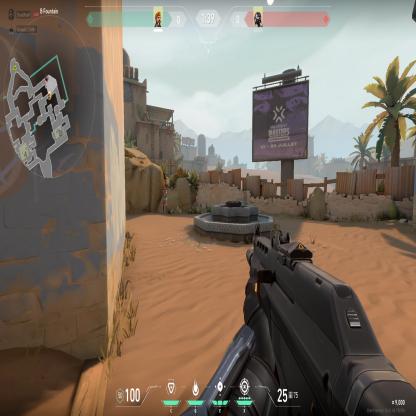
Label: enemy